Field crop: maize
Growth stage: 2
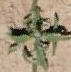
Species: atriplex